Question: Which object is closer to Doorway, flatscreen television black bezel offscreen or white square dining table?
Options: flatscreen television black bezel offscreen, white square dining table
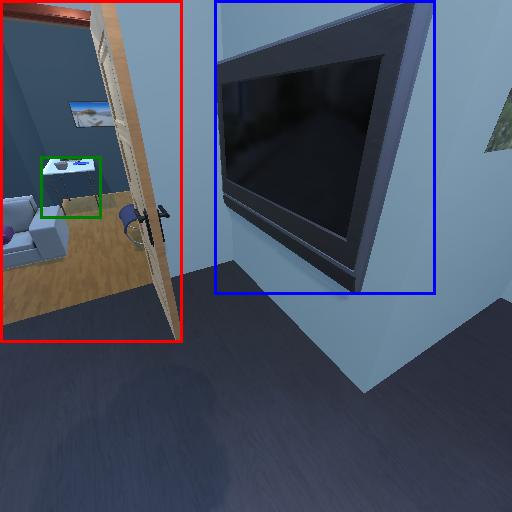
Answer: flatscreen television black bezel offscreen